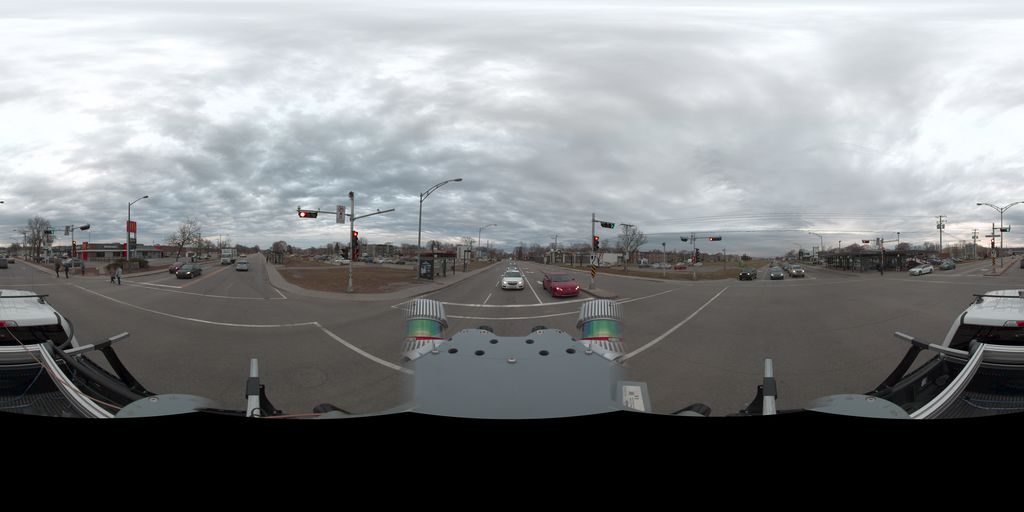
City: quebec_city